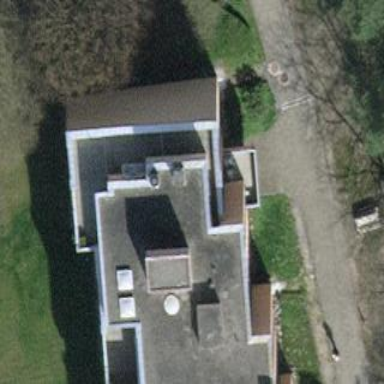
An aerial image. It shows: Image showing building with apartments.